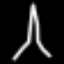
Label: The Eiffel Tower